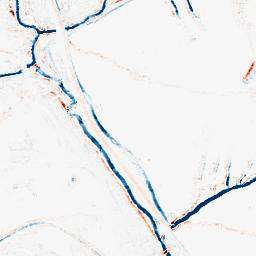
Category: morphological
Decomposition family: morphological_rect
Decomposition parameters: operation: average
width: 5
height: 5
Upsampling method: linear_exact
Upsampling parameters: scale: 8
Upsampling scale: 8